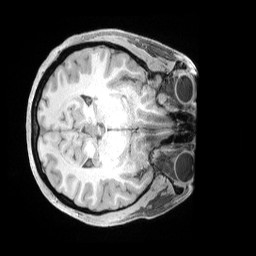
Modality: T1w
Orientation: axial
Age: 37
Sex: female
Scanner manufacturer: siemens
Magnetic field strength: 3 T
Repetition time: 2 s
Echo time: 0.00211 s